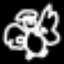
Label: angel